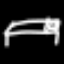
Label: bed